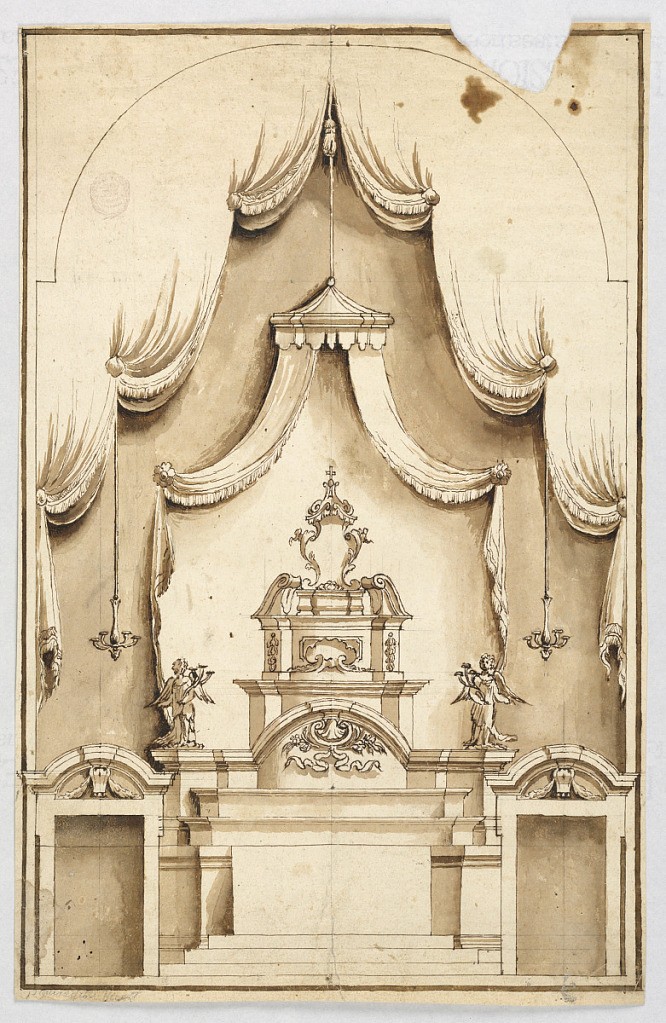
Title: An altar with a structure for the exhibition of a cross, probably a Holy Sepulchre
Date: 1725–1750
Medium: Pencil, pen, brush and sepia on paper
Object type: Drawing
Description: Vertical rectangle. The altar is standing between two doors, leading into the choir. It has above a tower-like structure, upon which stand, between two cornices, a badachin-like pedestal with apparently a representation of rocky stones, into which the cross shall be fixed. Two angels with candle brackets stand at the corners of the back wall of the altar. Hanging from the roof are a baldachin as a background for the upper structure, and two chandeliers. Curtains frame the upper part of the choir arc. Faming band.